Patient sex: F
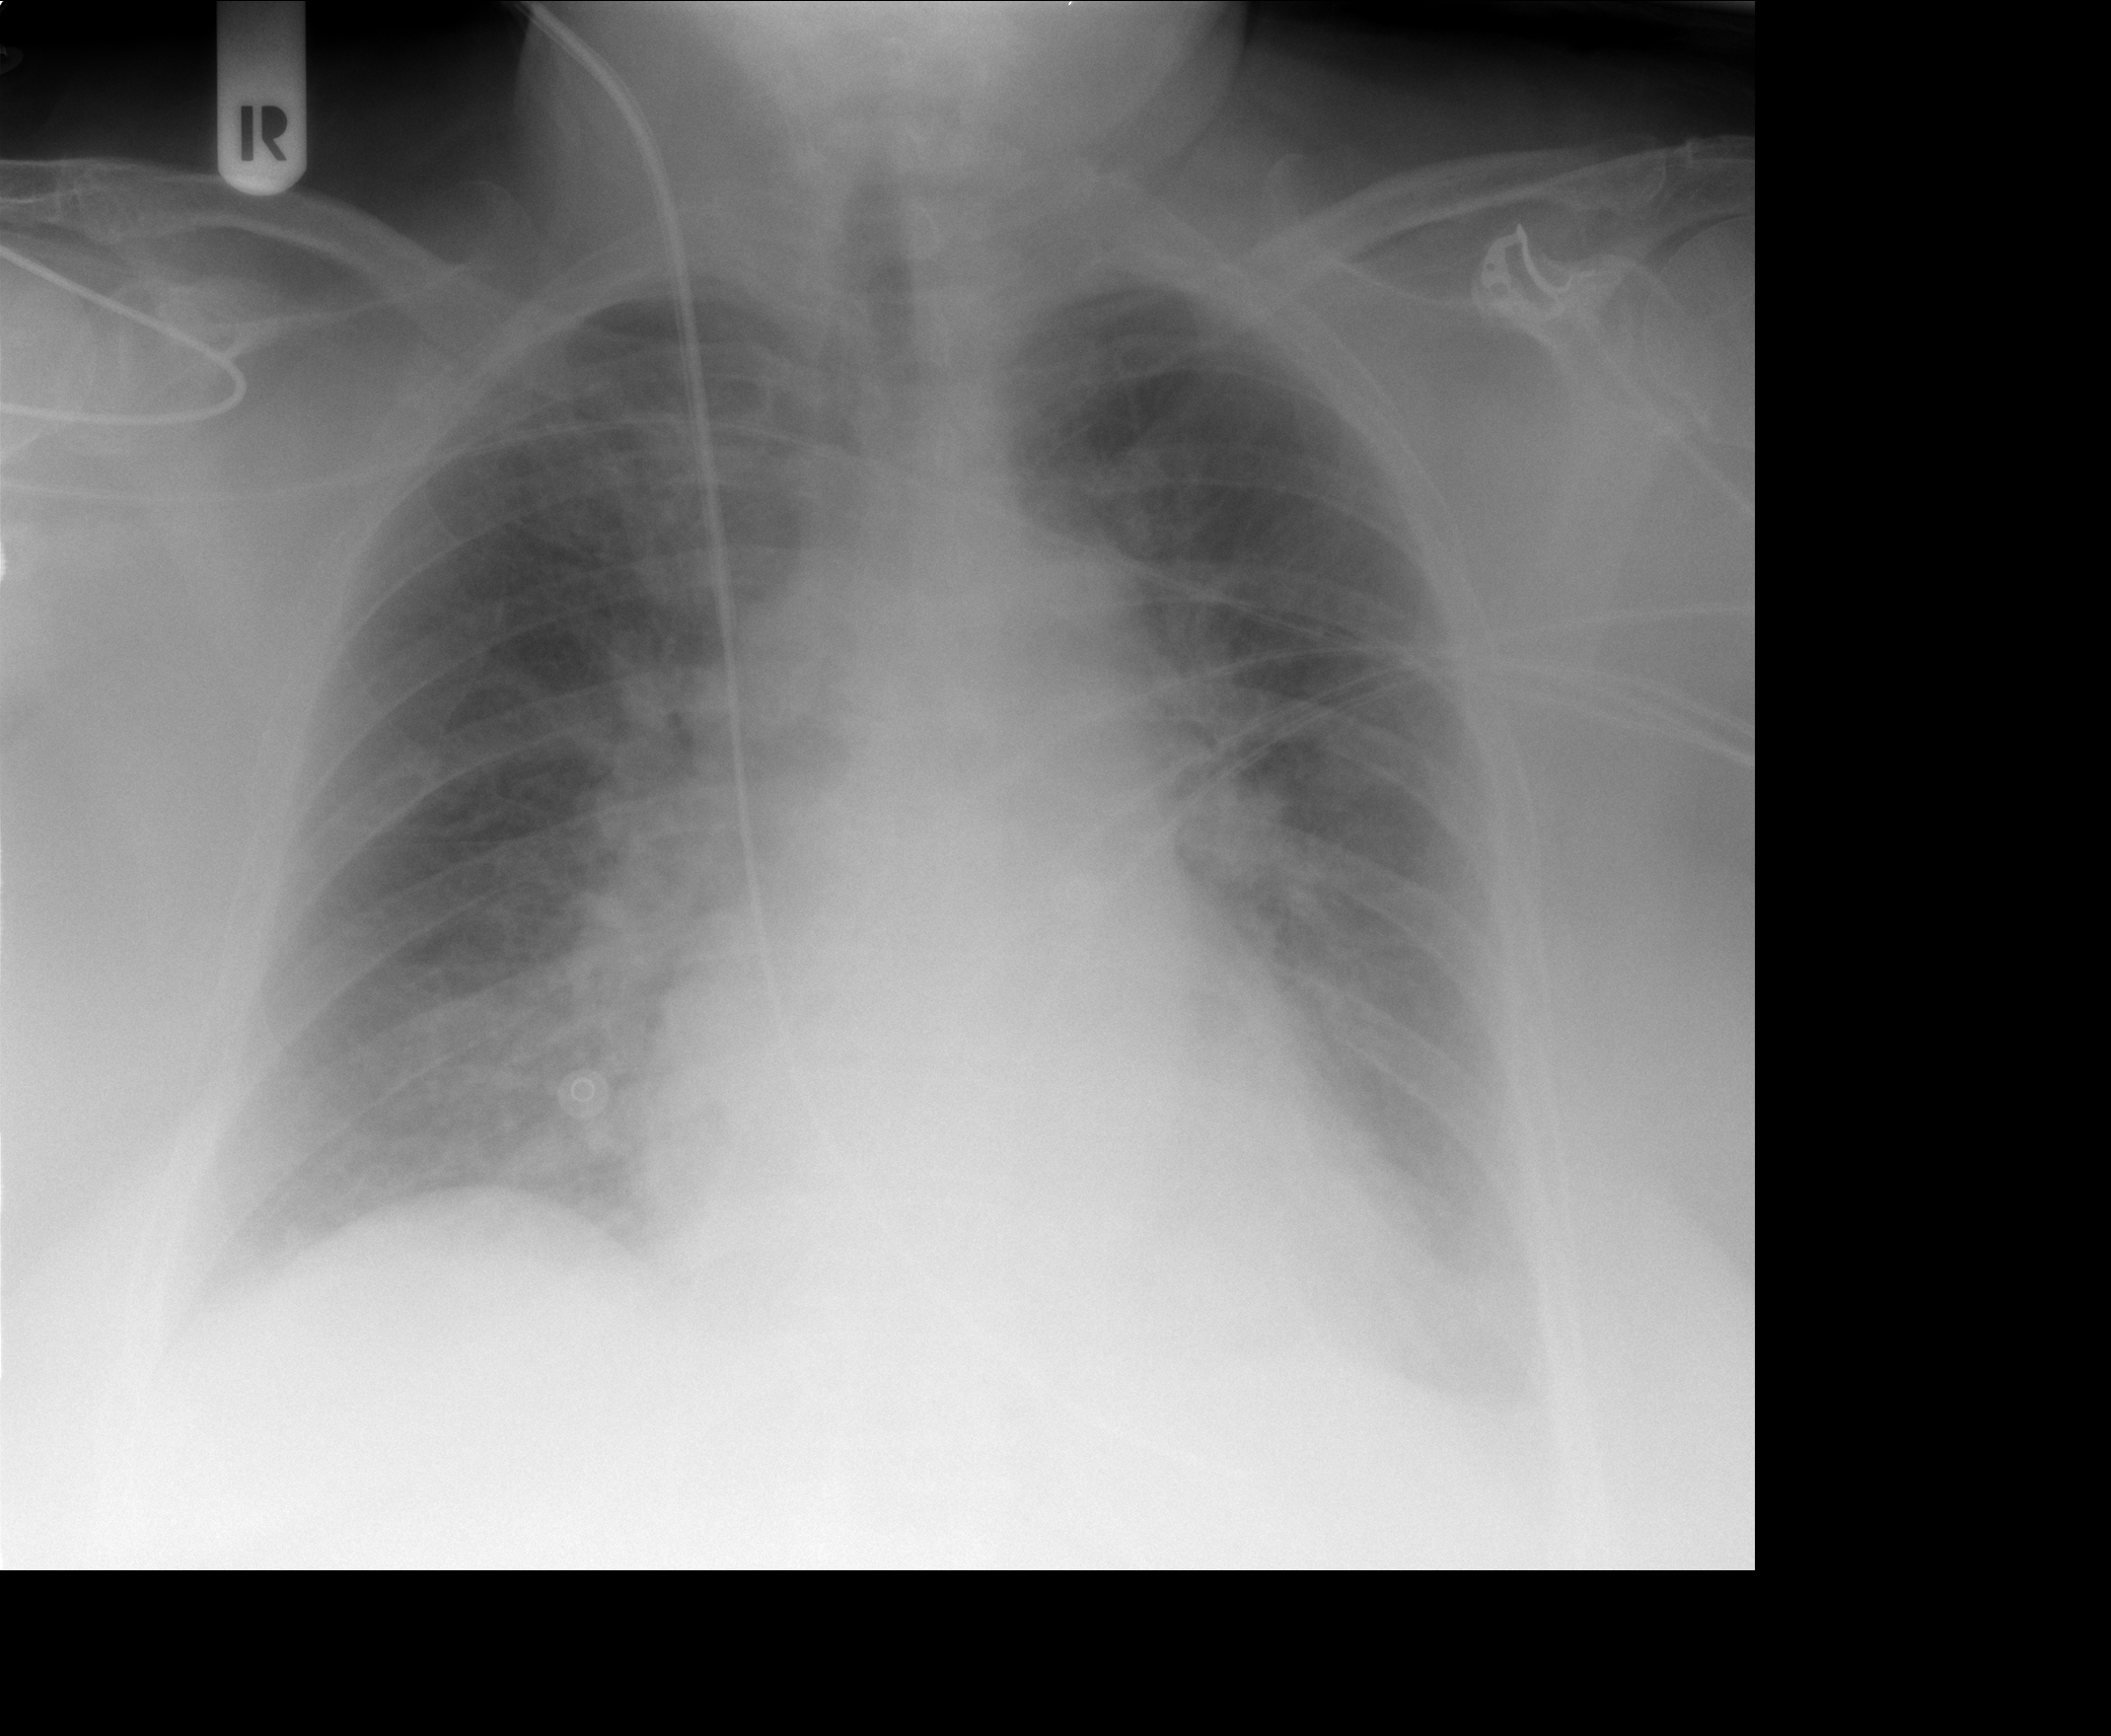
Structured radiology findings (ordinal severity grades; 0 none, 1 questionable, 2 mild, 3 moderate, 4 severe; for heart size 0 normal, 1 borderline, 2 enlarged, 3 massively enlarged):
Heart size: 1
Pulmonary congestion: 2
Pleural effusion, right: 0
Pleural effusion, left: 1
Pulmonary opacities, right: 0
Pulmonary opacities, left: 0
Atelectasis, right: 0
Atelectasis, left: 0